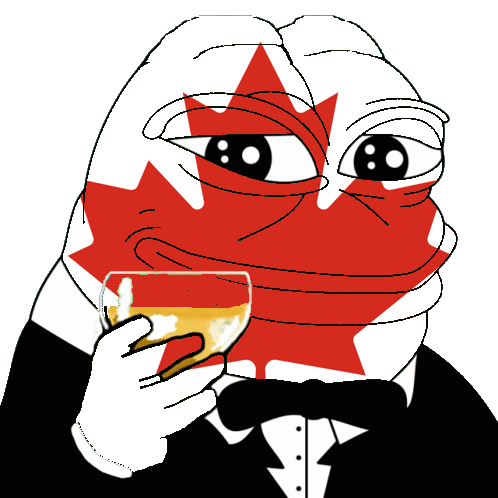
Label: 5_Pepe